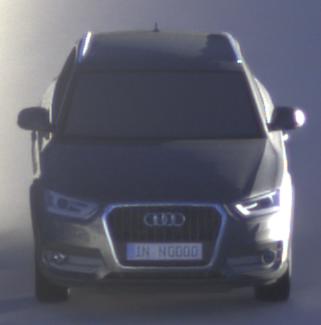
Make: Audi
Model: Q3 1.4 TFSI
Detailed model: Q3 (8U)
Model produced from: 2013/07
Model produced until: 2014/10
Doors: 5
Color: gray
Road condition: dry road
Daytime: sunrise or sunset
Contrast: high contrast